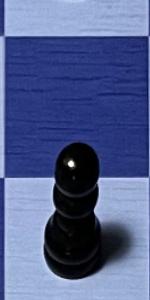
Label: Pawn_Black